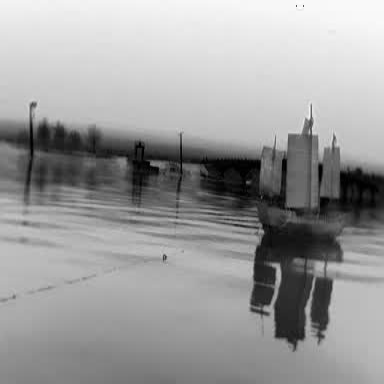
There is a sailboat in the infrared image.